Field crop: maize
Growth stage: 1
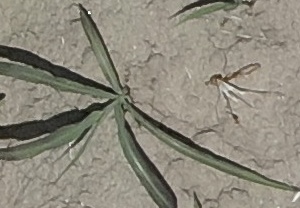
Species: sorghum